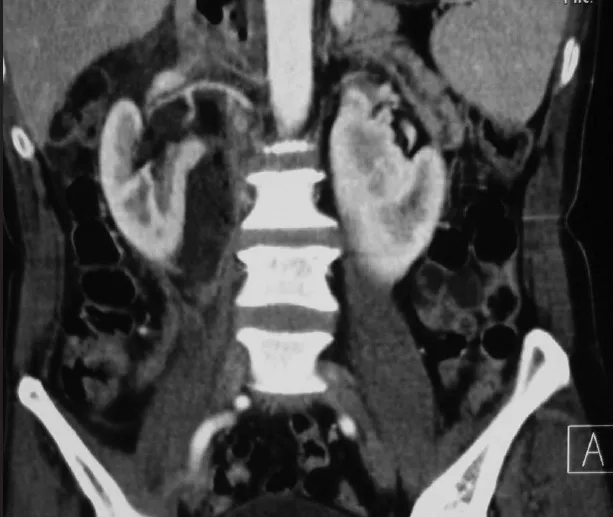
Coronal thick MPR CT image showing right perinephric abscess and inflammed appendix.
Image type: radiology (ct)